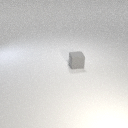
small gray rubber cube